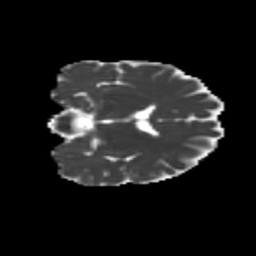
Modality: MD
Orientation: coronal
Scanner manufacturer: siemens
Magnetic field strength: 3 T
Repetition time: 9.2 s
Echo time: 0.084 s